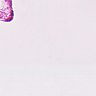
Metastatic tissue present: no